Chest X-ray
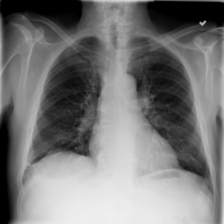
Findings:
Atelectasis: negative
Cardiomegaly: negative
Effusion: negative
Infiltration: negative
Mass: negative
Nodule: negative
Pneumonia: negative
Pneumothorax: negative
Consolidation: negative
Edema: negative
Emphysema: negative
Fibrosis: negative
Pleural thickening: negative
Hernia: negative